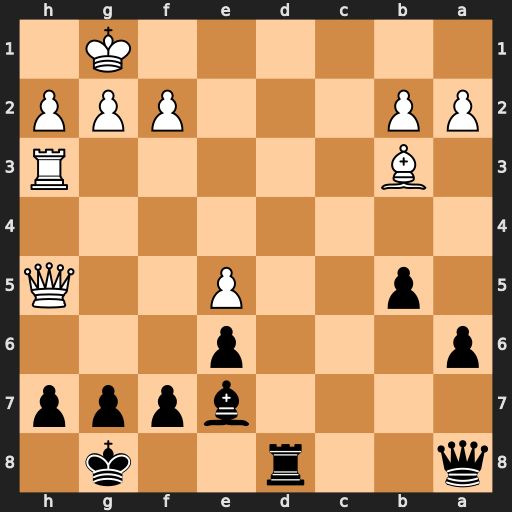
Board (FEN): q2r2k1/4bppp/p3p3/1p2P2Q/8/1B5R/PP3PPP/6K1
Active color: b
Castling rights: -
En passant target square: -
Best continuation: Qe4 Qxh7+ Qxh7